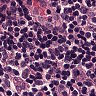
Metastatic tissue present: no